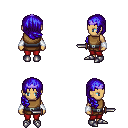
a pixel art fantasy rpg character, female body template, human, tanned skin, leather chest armor, red pants, blue right-swept hairstyle, purple tiara, white cloth bracers, metal boots, dagger, four views (front, back, left, right), 2x2 character sprite sheet, small pixel art, hard edges, no anti-aliasing